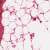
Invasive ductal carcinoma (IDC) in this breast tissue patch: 0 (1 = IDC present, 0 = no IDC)